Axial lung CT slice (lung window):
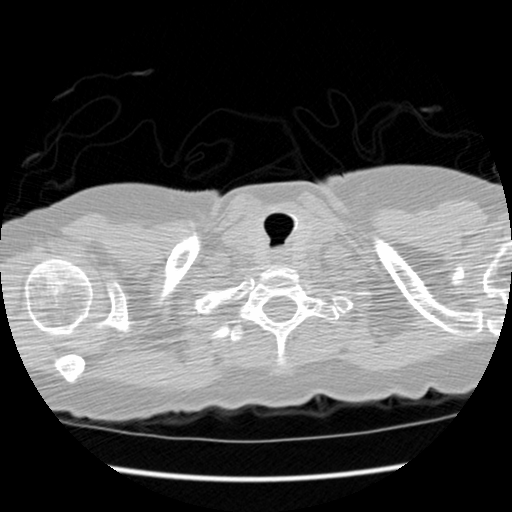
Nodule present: no